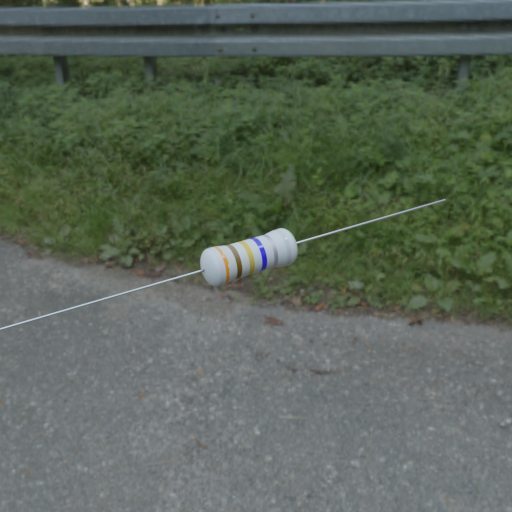
Resistor colour bands (in order): orange, brown, gold, blue, silver, silver